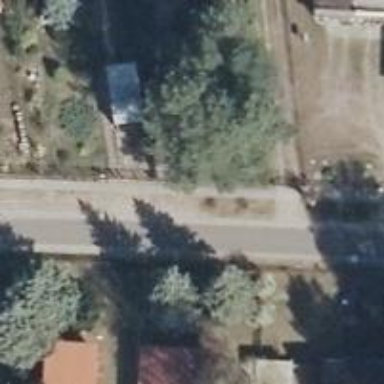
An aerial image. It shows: Asphalt sidewalk along the footway.